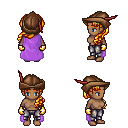
a pixel art fantasy rpg character, female body template, human, dark skin, lavender cape, metal pants, light blonde princess hairstyle, leather cap, gold gloves, four views (front, back, left, right), 2x2 character sprite sheet, small pixel art, hard edges, no anti-aliasing